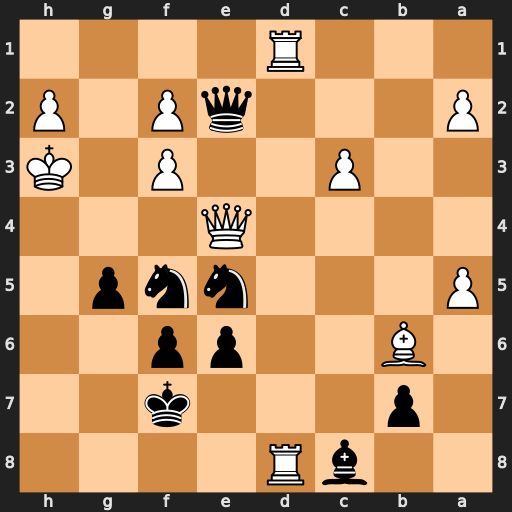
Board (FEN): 2bR4/1p3k2/1B2pp2/P3nnp1/4Q3/2P2P1K/P3qP1P/3R4
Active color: b
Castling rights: -
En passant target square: -
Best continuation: g4+ Kg2 gxf3+